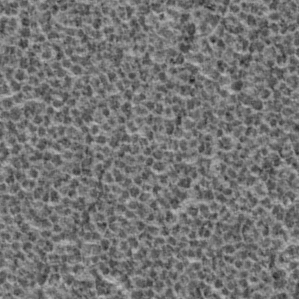
Label: frost